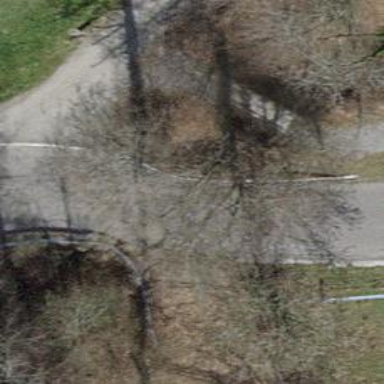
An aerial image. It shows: Tertiary road with bridge.